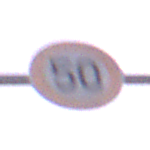
Verkehrszeichen: Geschwindigkeit50
Umgebung: Outdoor, RoadRail
Tageszeit: Dawn
Wetter: Clear
Licht: Natural
Jahreszeit: NotSpecified
Kontrast: LowContrast